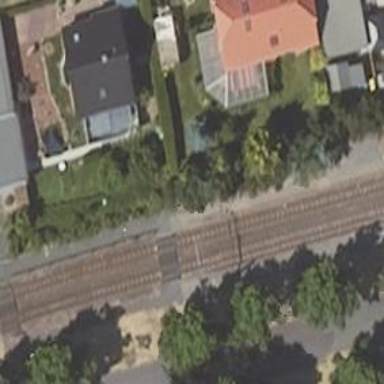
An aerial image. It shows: Platform for public transport with shelter. It is tram platform.